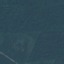
Label: Forest